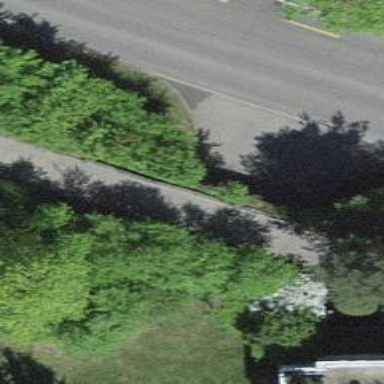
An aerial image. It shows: Tunnel footway.